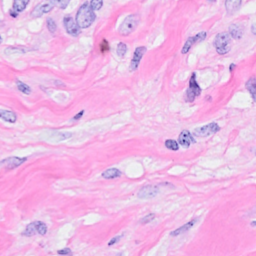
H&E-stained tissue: Breast